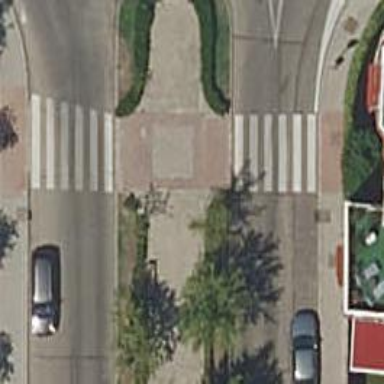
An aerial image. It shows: Footway surfaced with paving stones.